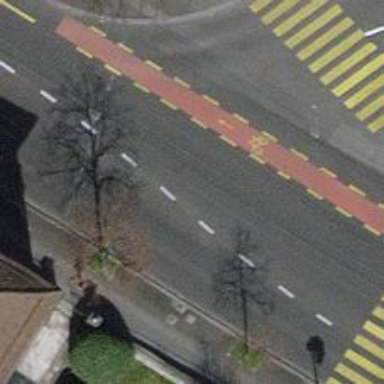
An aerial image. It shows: Road with traffic signals.